Question: I am building my first ASP.NET Core WebApplication and I am using a MySQL Database for it.
After I imported the DB-Context with the EF Core Power Tools I saved the Connection String in the appsettings.json File.
Then I tried to load the Index View of one of the Entity Classes, but I keep getting the following error:
'''
ArgumentException: Keyword not supported: 'allowuservariables'.
'''

I tried to throw 'allowuservariables=true' out of the Connection String, but then I am getting this error message:
> SqlException: A network-related or instance-specific error occurred while establishing a connection to SQL Server. The server was not found or was not accessible. Verify that the instance name is correct and that SQL Server is configured to allow remote connections. (provider: Named Pipes Provider, error: 40 - Could not open a connection to SQL Server)
"server=localhost;user id=root;database=dbname;allowuservariables=True;password=password;persistsecurityinfo=True"
Is something wrong with the Connection String or am I missing an extension to identify "allowuservariables"?
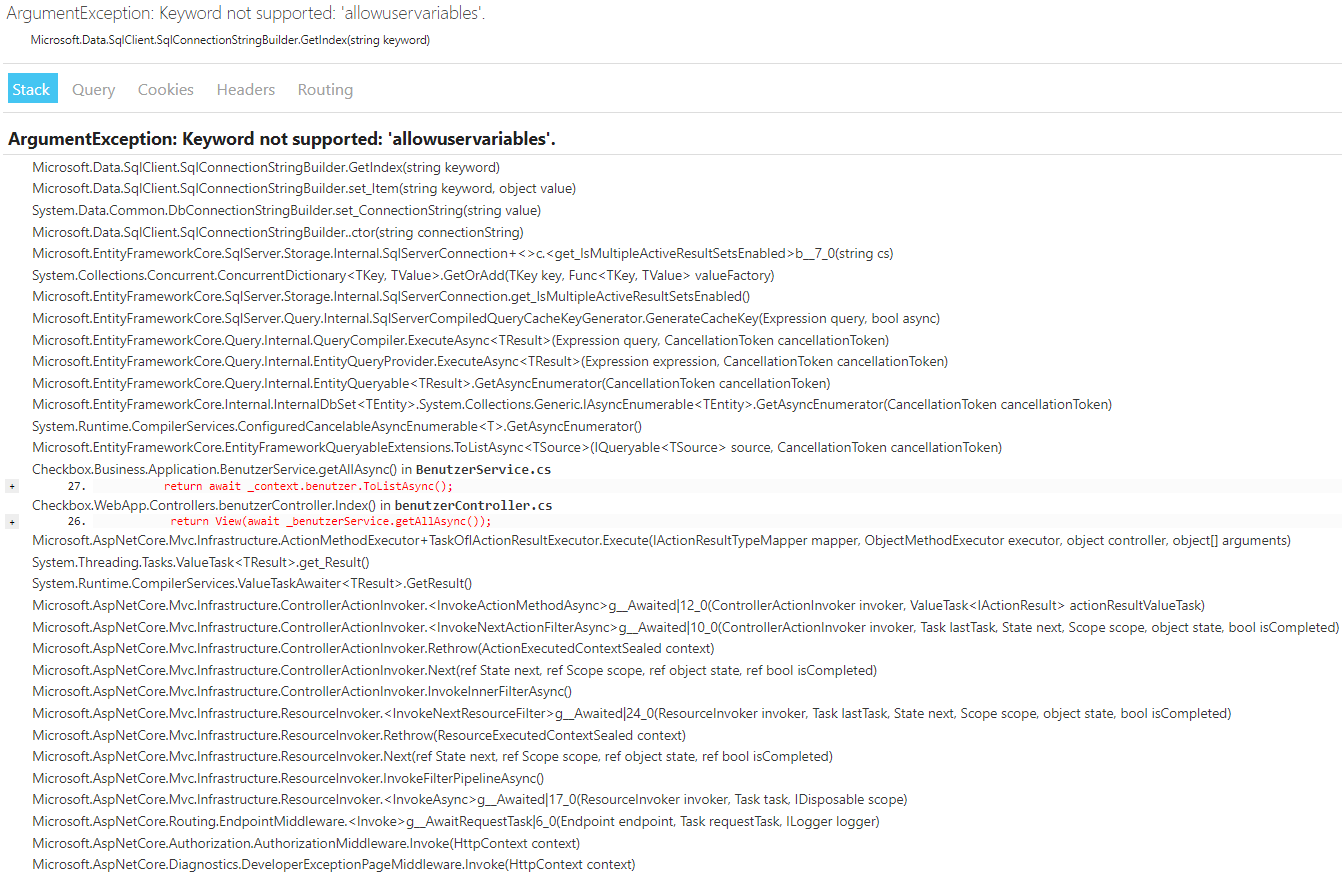
Answer: The code is trying to use 'SqlConnection' to connect to a MySQL database, which won't work.
Make sure you've call 'UseMySql', 'UseSqlServer', in 'ConfigureServices' in your 'Startup.cs' file, as <URL>.